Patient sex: F
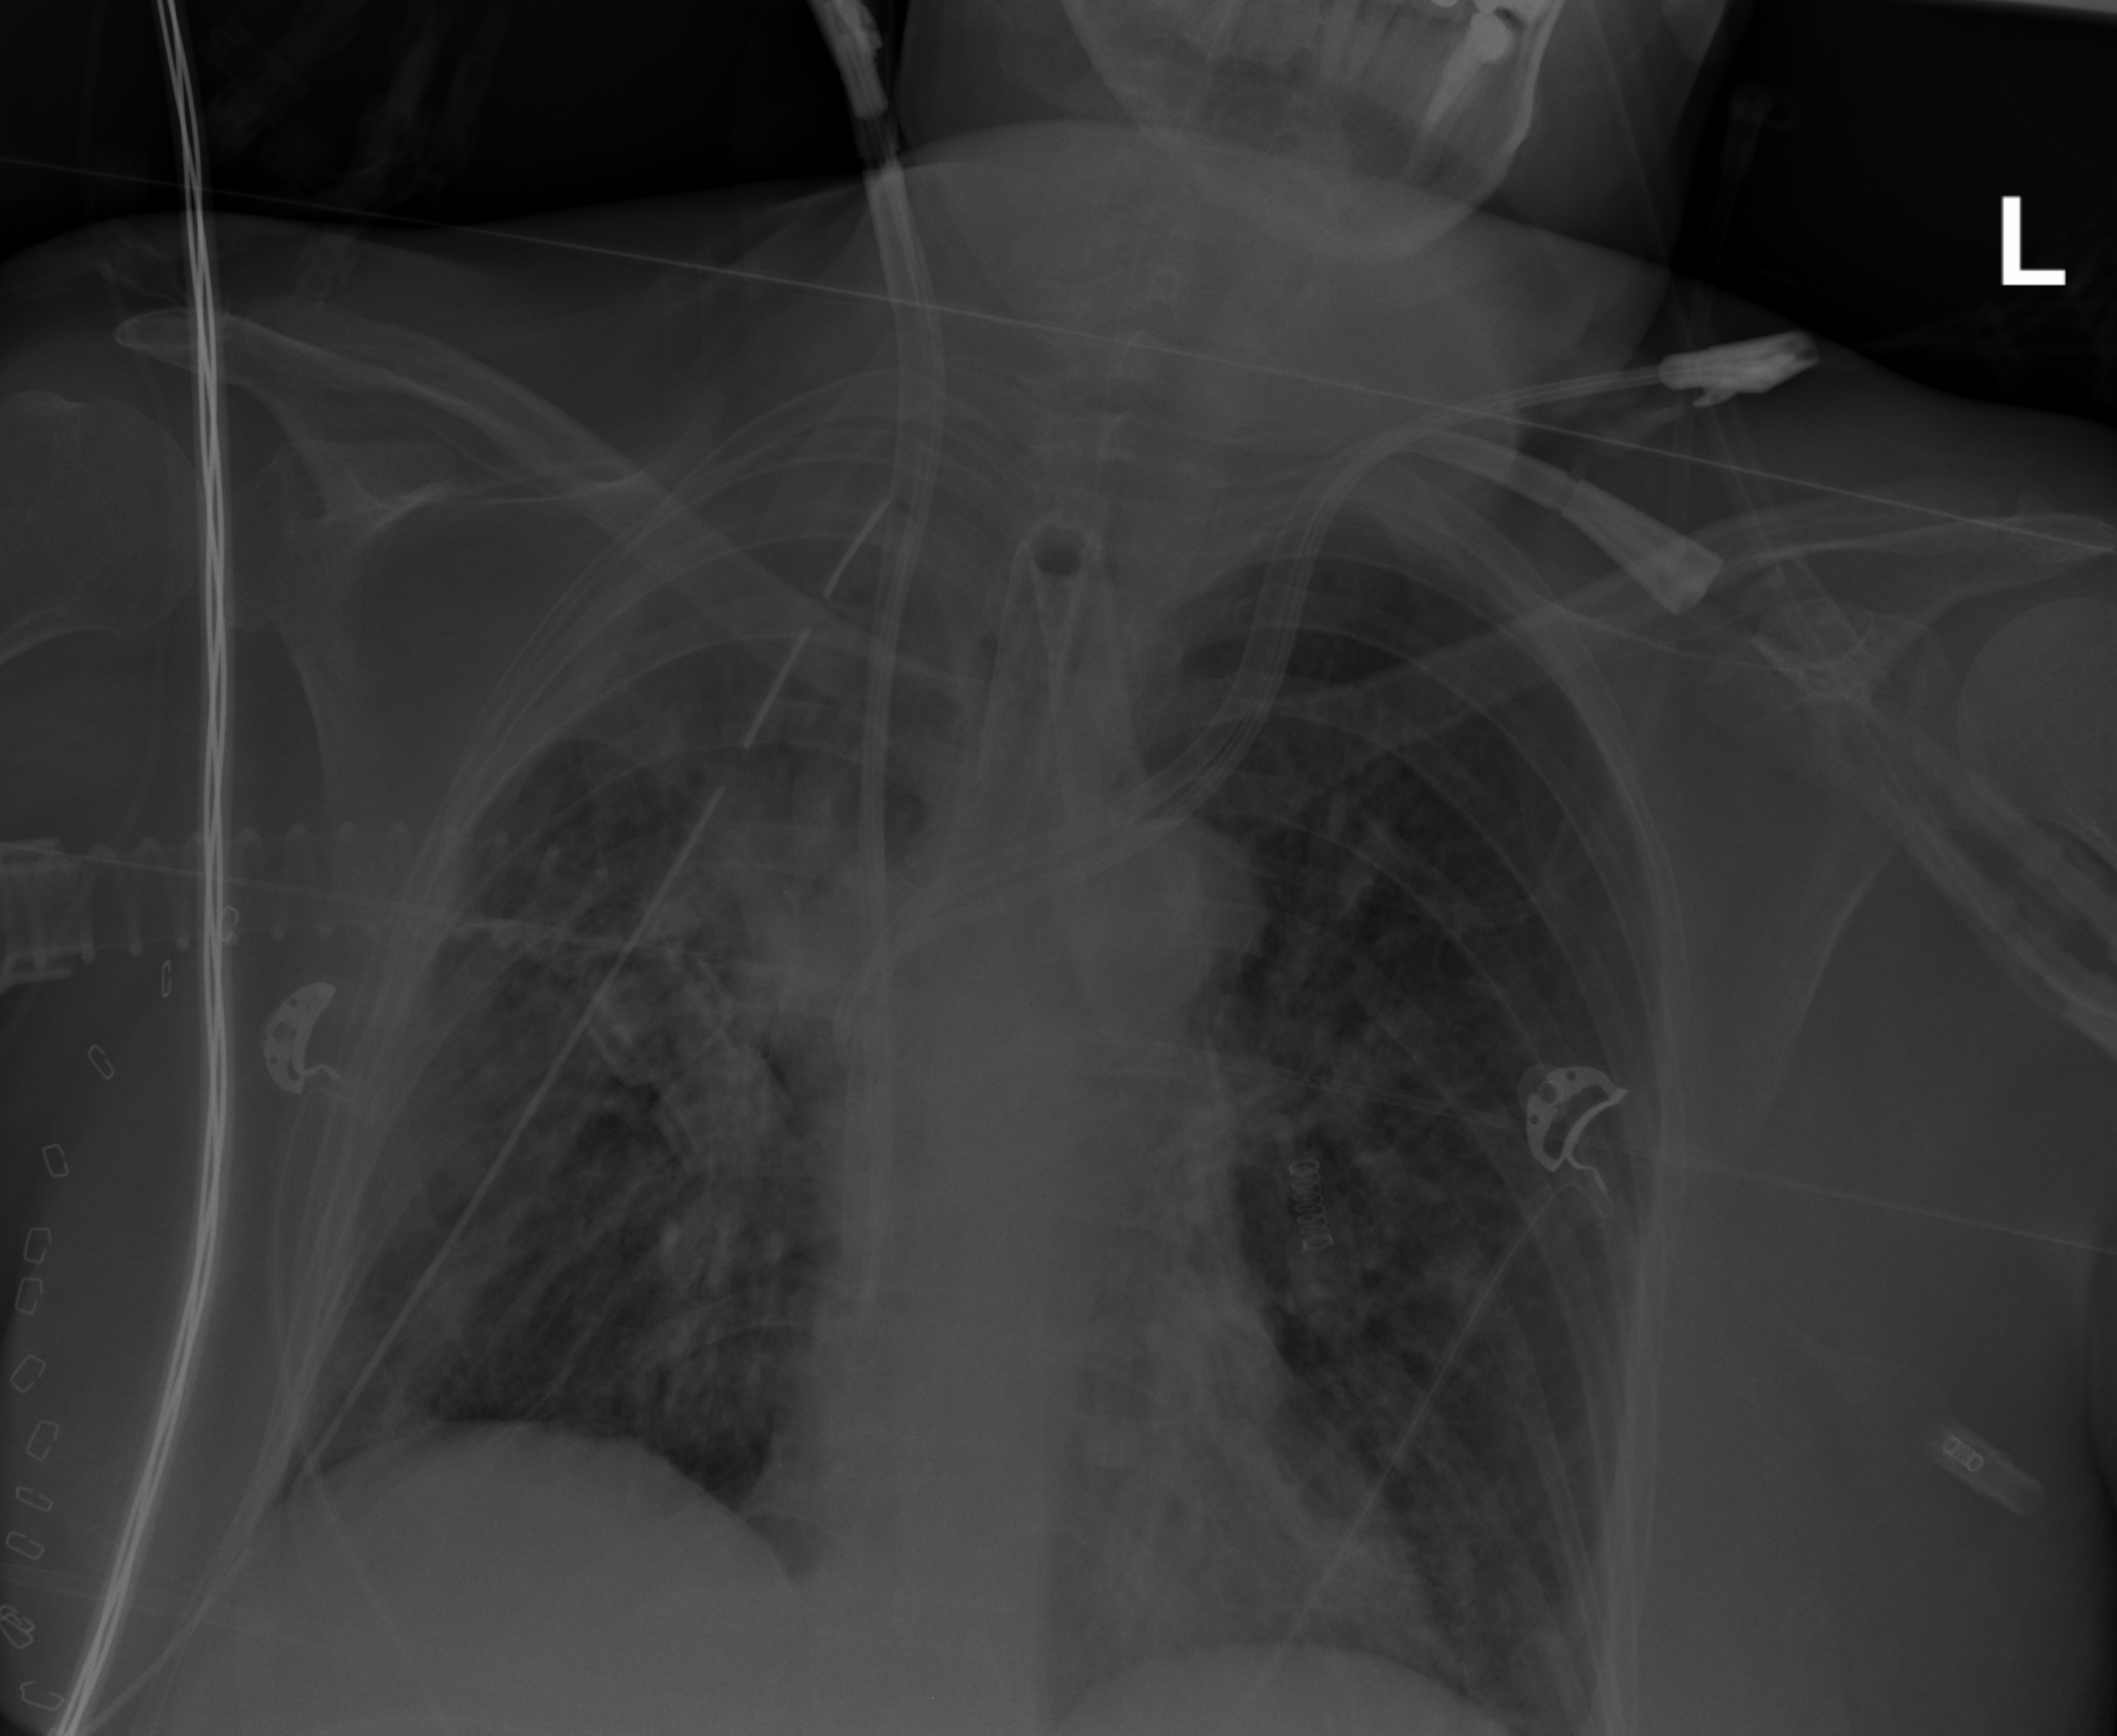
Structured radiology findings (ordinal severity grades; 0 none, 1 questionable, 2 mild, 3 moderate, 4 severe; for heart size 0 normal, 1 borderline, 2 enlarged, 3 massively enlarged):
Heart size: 0
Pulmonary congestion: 2
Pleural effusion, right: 2
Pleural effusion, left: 0
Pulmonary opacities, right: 2
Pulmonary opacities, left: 2
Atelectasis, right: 2
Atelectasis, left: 2